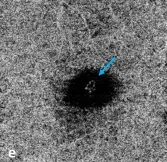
Imaging before and after anti-VEGF treatment in a patient with FCE complicated with CNV. Showing normalization of the retinal vasculature.
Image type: radiology (scintigraphy)